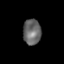
Tissue: lung
Cell type: Myeloid cells
Senescence score: 0.1704
Nuclear area (px): 448
Mean DAPI intensity: 103.491